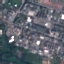
Land use / land cover: Industrial